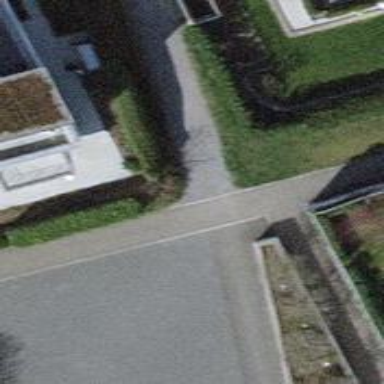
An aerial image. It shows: Footway with surface of fine gravel.